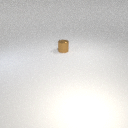
small brown metal cylinder